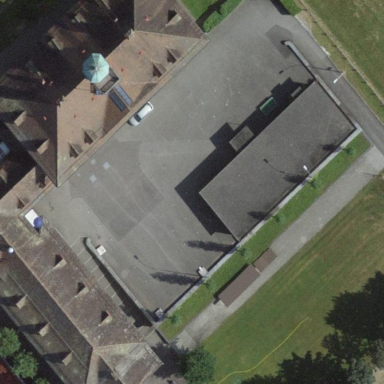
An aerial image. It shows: School building.